Field crop: maize
Growth stage: 1
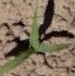
Species: maize